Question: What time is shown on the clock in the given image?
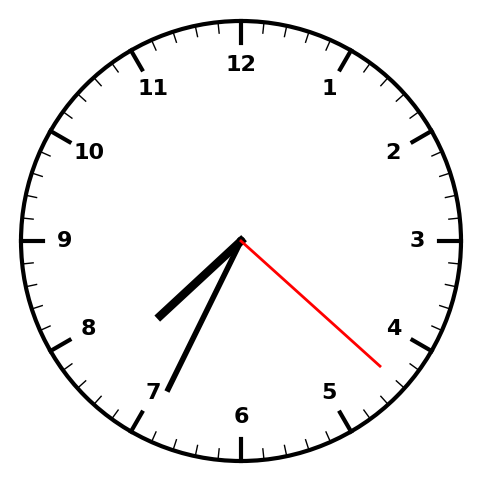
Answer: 07:34:22